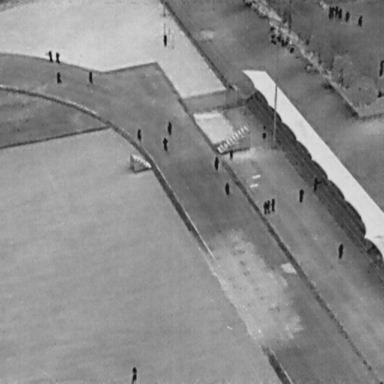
There are 25 People in the infrared image.